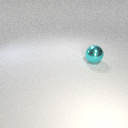
large cyan metal sphere